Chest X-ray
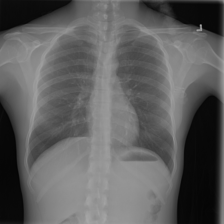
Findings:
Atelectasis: negative
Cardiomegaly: negative
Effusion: negative
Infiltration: positive
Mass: negative
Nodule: negative
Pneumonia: negative
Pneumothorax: negative
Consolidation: negative
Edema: negative
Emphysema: negative
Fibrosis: negative
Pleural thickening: negative
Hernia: negative